Interaction volume radius: 10 \u00c5
Interaction volume height: 10 \u00c5
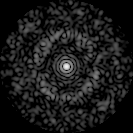
Disorder parameter: 0.8491